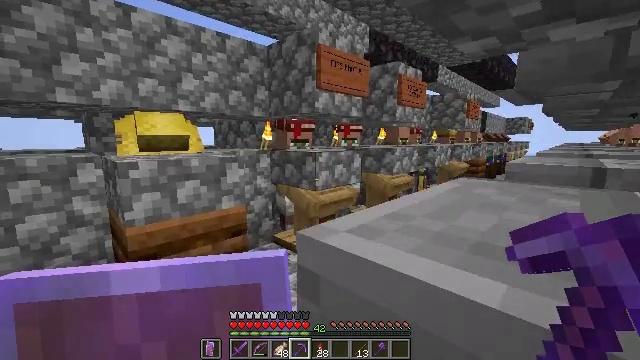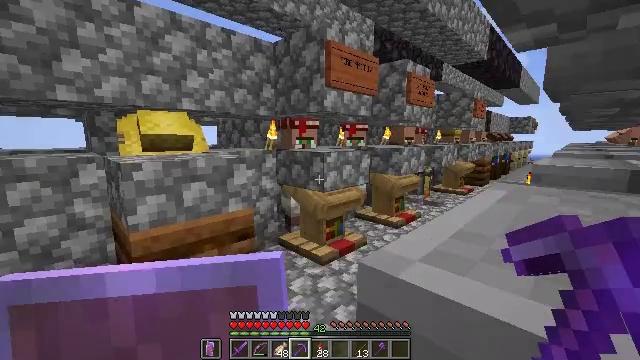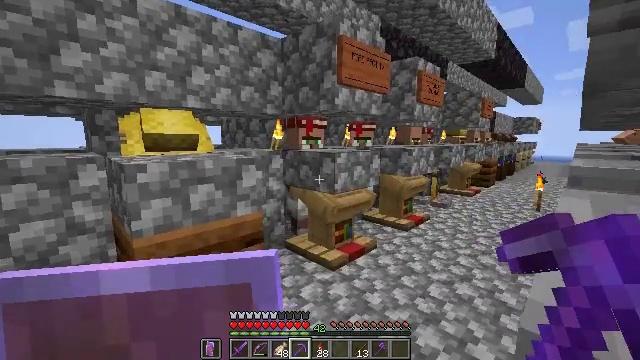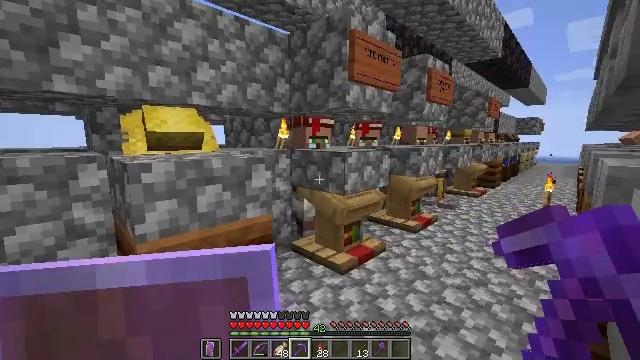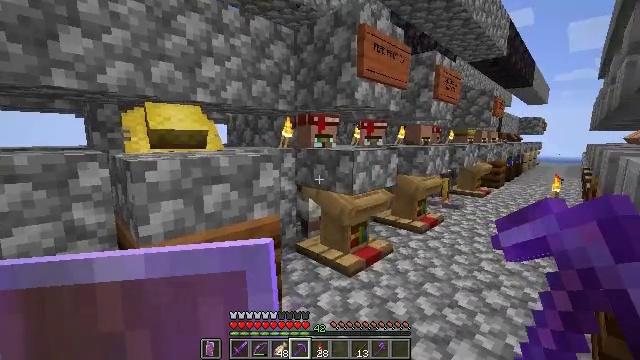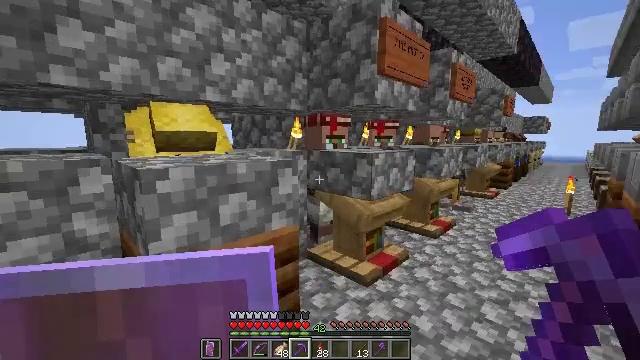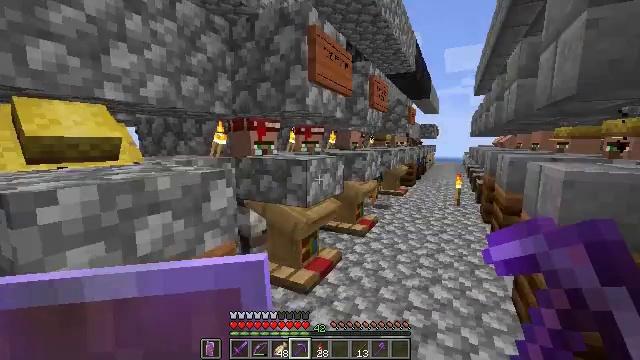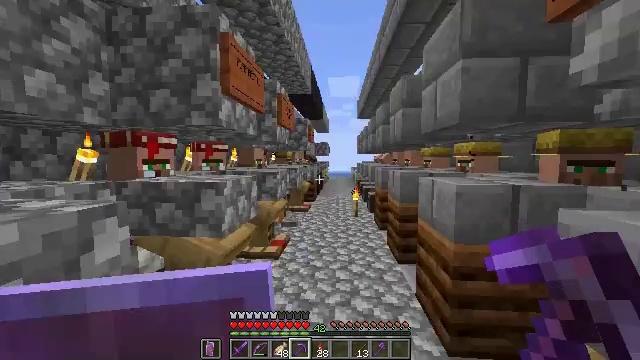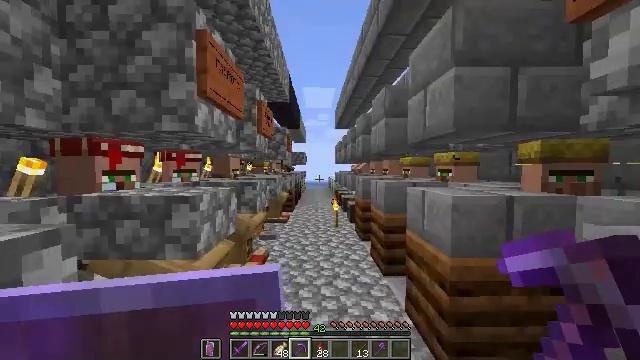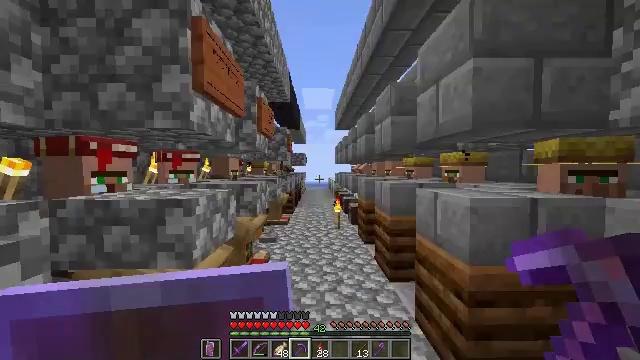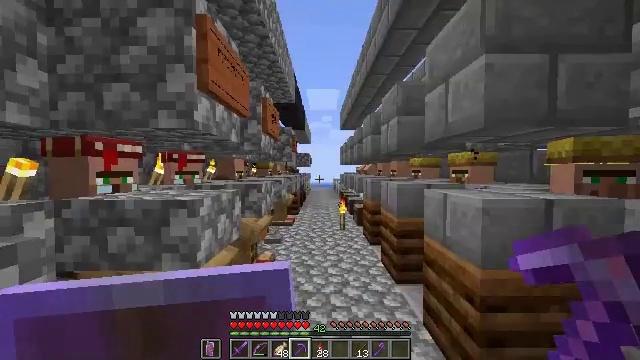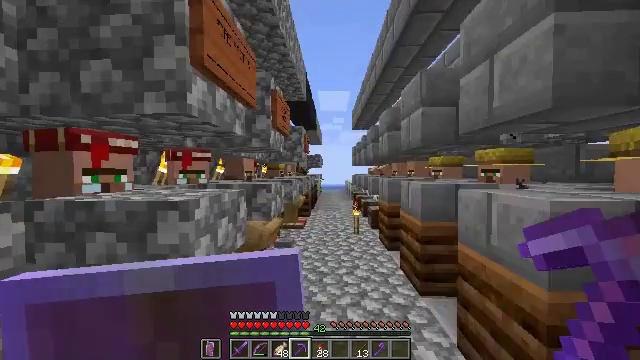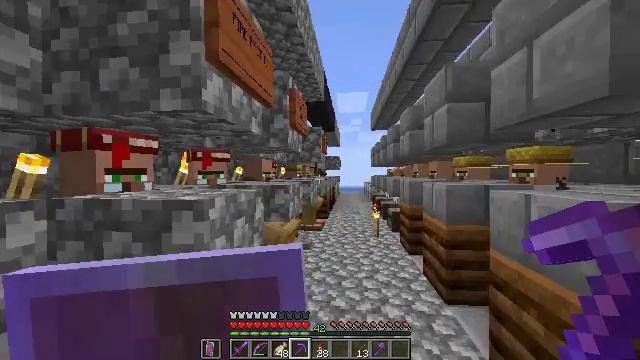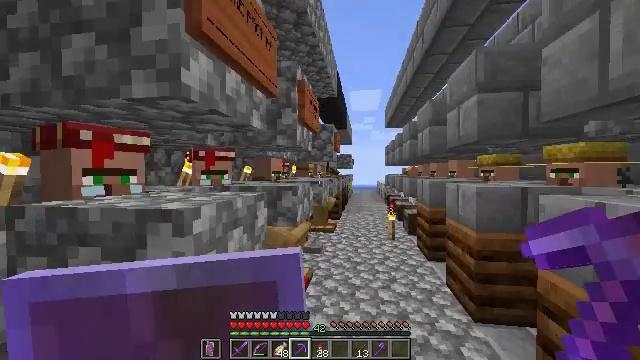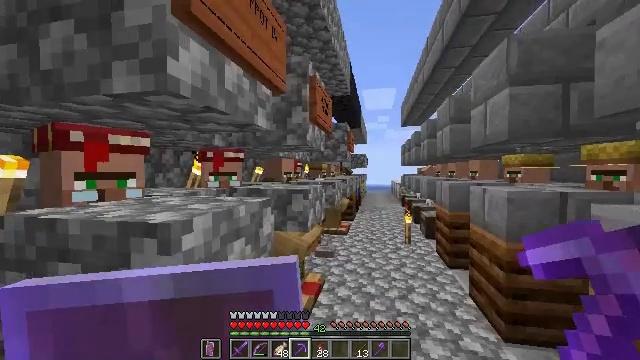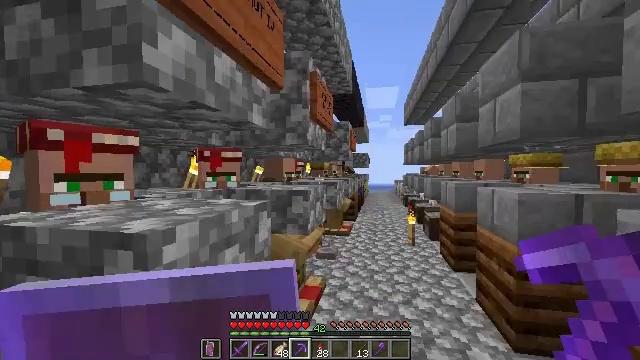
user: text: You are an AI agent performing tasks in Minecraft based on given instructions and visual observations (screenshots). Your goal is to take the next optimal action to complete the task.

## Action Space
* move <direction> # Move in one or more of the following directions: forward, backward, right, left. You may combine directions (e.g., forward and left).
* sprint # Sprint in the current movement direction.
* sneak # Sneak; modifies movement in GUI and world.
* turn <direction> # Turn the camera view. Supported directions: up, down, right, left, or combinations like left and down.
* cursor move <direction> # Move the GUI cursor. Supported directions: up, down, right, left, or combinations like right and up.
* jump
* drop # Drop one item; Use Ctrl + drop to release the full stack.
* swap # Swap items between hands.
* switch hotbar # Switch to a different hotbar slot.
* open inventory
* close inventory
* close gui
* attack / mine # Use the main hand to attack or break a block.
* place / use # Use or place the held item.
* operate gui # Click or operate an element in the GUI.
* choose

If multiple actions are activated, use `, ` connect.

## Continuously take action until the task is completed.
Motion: motion action
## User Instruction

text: craft item lime glazed terracotta
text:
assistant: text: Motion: move forward
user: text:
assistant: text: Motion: move forward and move left
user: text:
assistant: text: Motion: move forward and move left
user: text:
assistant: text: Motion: move forward and move left
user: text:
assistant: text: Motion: move forward and move left
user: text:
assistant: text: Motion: move forward and move left, turn right and up
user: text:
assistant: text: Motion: move forward, turn right and up
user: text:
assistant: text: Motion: move forward, turn right and up
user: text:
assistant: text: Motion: move forward
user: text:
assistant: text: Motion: move forward, turn left
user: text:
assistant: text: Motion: move forward, turn left
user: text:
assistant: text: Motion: move forward, turn left
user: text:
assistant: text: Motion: move forward, turn left
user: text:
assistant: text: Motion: move forward, turn left
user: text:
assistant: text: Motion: move forward
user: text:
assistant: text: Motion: move forward
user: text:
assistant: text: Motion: move forward, turn right
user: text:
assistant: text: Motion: move forward, turn right
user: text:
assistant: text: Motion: move forward, turn right
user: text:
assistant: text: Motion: move forward
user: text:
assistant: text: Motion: move forward
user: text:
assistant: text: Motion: move forward
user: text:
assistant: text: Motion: move forward
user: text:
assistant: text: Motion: move forward
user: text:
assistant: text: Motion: move forward
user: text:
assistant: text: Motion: move forward
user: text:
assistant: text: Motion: move forward
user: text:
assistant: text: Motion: move forward
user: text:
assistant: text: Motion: move forward
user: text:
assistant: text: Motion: move forward